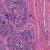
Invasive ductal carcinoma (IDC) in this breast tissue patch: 0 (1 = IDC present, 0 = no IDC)